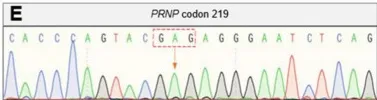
Head MRI, EEG, and PRNP gene analysis. (D,E) Polymorphic analysis of the PRNP gene at codon 129 and 219.
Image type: electrography (ekg)